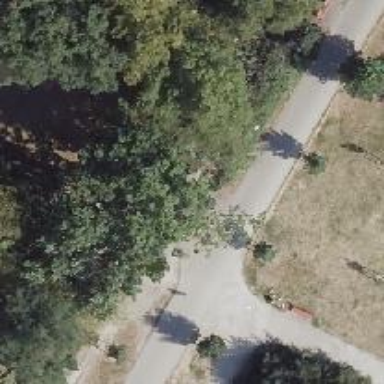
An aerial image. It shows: Avenue lined with trees.